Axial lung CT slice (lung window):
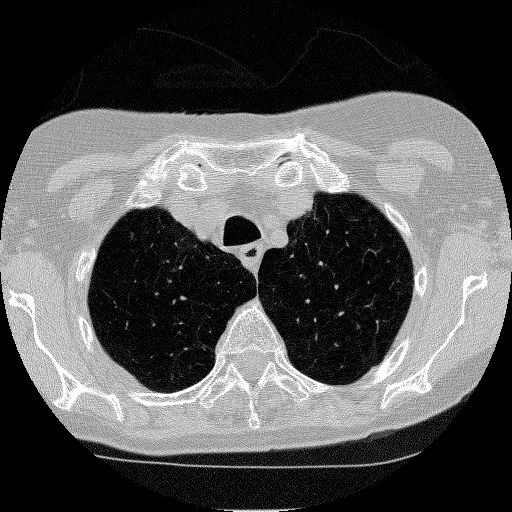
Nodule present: no